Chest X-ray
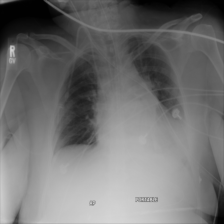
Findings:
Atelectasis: negative
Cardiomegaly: positive
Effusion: negative
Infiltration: positive
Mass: negative
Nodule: negative
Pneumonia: negative
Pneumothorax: negative
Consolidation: positive
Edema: negative
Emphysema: negative
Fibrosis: negative
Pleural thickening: negative
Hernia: negative